Here is the envelope spectrum of one vibration snapshot from a rolling-element bearing, with each characteristic fault-frequency family marked on the frequency axis. What is the most likely bearing condition (normal, inner_race, outer_race, ball)?
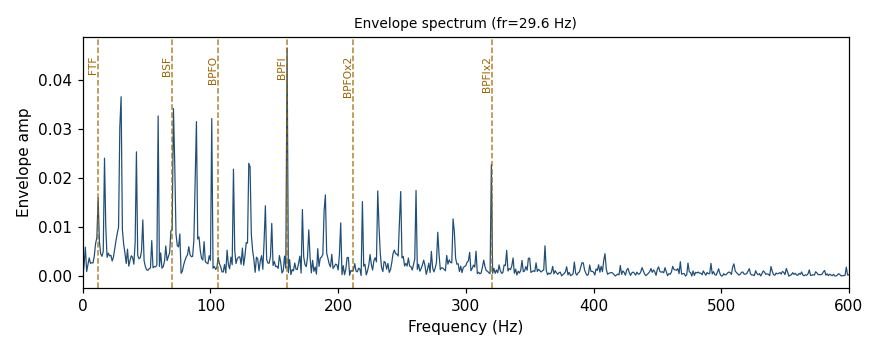
Answer: inner_race